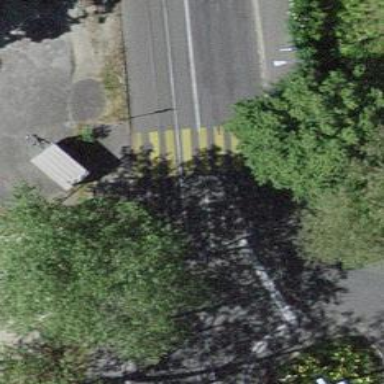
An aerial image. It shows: Marked footway crossing with visible markings.